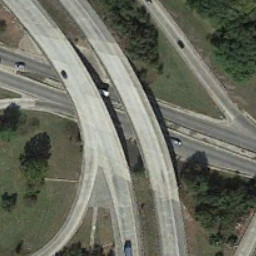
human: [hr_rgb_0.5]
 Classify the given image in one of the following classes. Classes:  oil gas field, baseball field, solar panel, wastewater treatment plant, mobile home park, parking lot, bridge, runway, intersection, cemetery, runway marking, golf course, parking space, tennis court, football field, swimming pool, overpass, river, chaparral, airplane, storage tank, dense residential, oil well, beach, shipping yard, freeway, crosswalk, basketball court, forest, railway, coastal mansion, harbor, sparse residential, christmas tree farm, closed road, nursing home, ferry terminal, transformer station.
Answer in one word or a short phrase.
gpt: overpass